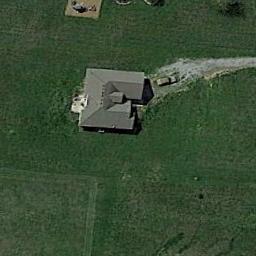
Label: sparse_residential